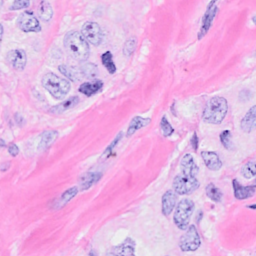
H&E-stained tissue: Breast